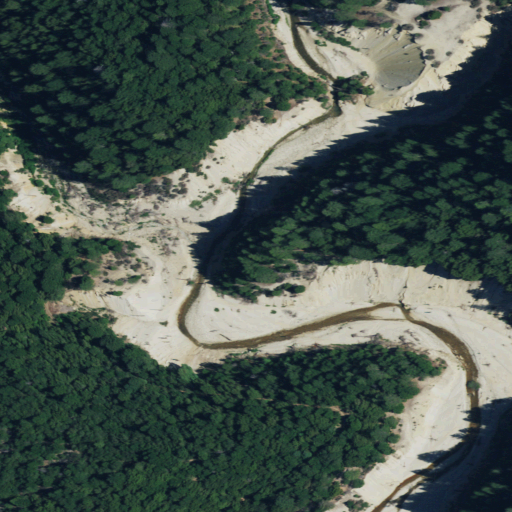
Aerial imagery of valley in California named Gas Canyon containing evergreen forest, shrub, and deciduous forest